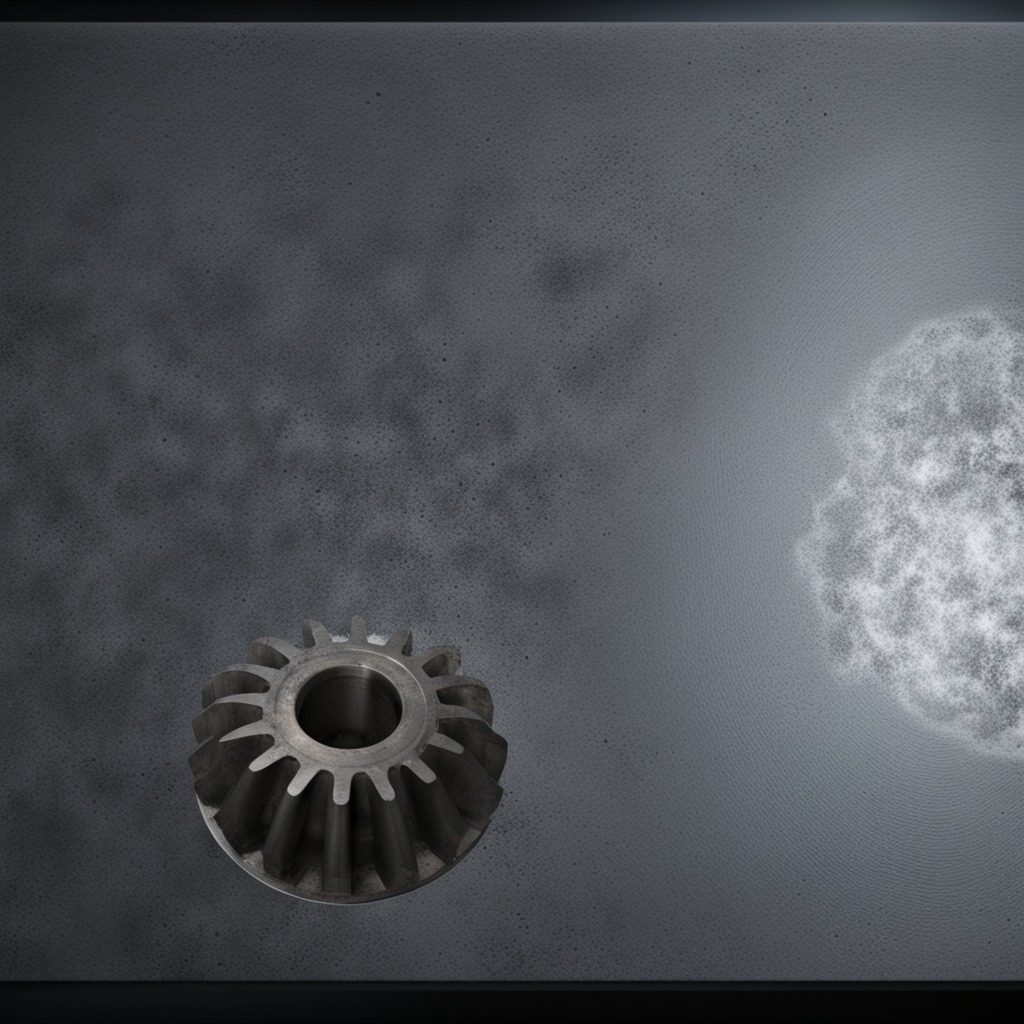
A steel gear with teeth is lying on a clean granite table inside a workshop at night dim ambient light soft shadows worn but